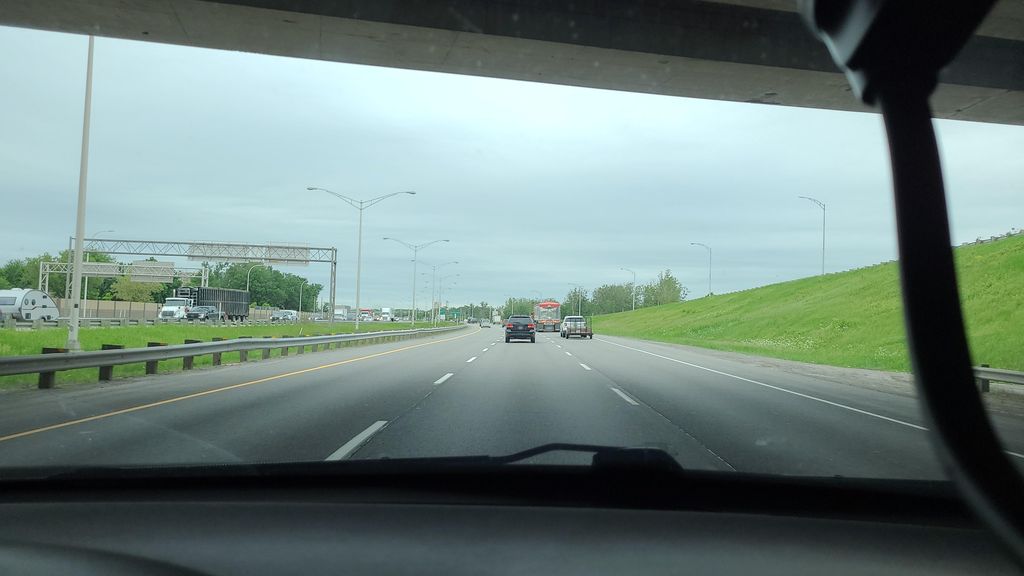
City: montreal